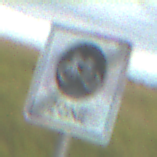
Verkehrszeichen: EndeFahrradzone
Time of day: SunriseSunset
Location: Outdoor (RoadRail)
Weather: PartlyCloudy
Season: NotSpecified
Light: Natural